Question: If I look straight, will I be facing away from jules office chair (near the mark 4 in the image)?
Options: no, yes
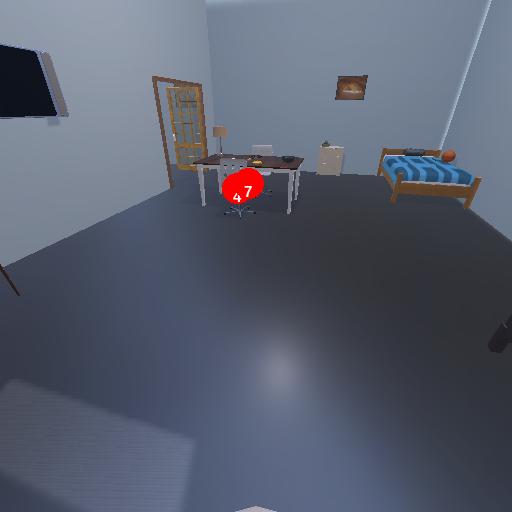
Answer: no